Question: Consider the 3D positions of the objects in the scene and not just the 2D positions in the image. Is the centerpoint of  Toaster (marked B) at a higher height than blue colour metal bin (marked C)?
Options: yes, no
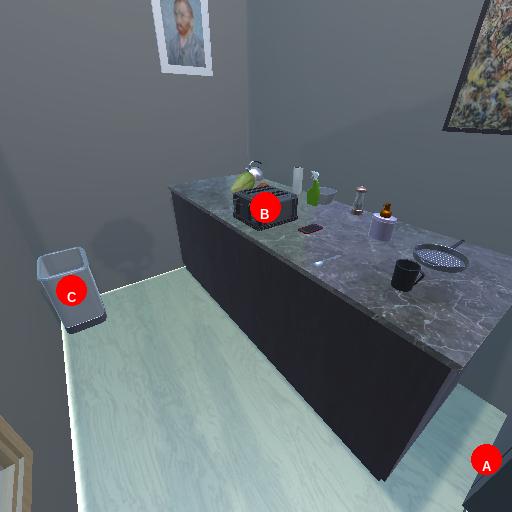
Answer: yes